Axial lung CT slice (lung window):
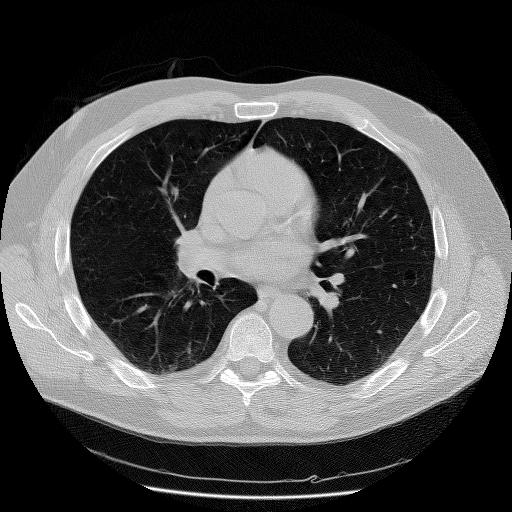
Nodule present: no